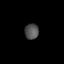
Tissue: lung
Cell type: Epithelial cells
Senescence score: 0.2396
Nuclear area (px): 213
Mean DAPI intensity: 81.146